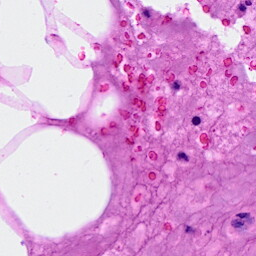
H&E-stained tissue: Breast